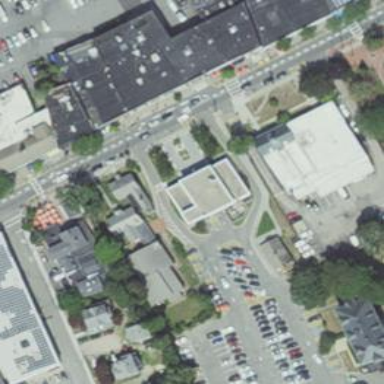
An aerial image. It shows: Parking space is available.